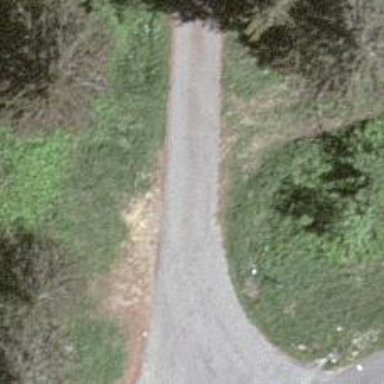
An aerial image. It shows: Unclassified road with paved surface.